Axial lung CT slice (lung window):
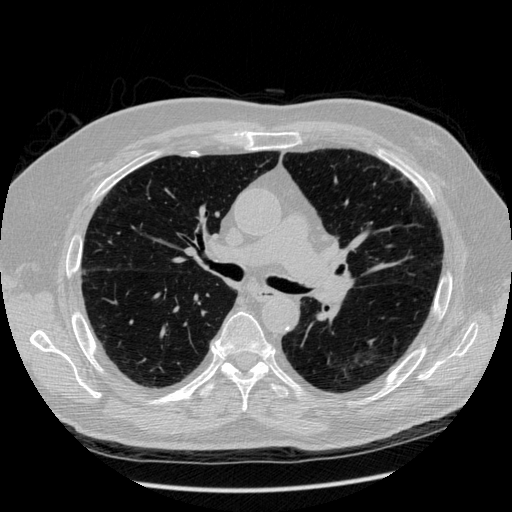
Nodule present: no